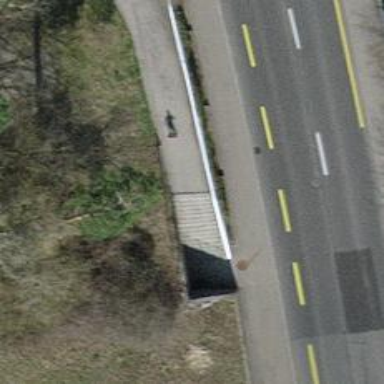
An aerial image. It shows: Stone steps along the road.